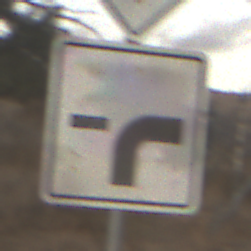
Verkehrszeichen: VerlaufVorfahrtsstrasse9
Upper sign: Vorfahrtsstrasse
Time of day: SunriseSunset
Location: Outdoor (RoadRail)
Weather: PartlyCloudy
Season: NotSpecified
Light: Natural